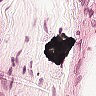
Metastatic tissue present: no